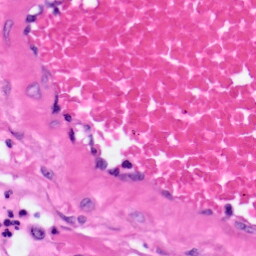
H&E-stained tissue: Pancreatic